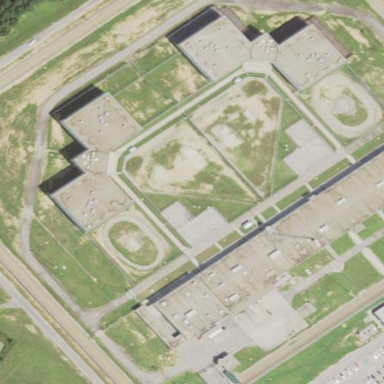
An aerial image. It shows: Prison facility surrounded by fence.